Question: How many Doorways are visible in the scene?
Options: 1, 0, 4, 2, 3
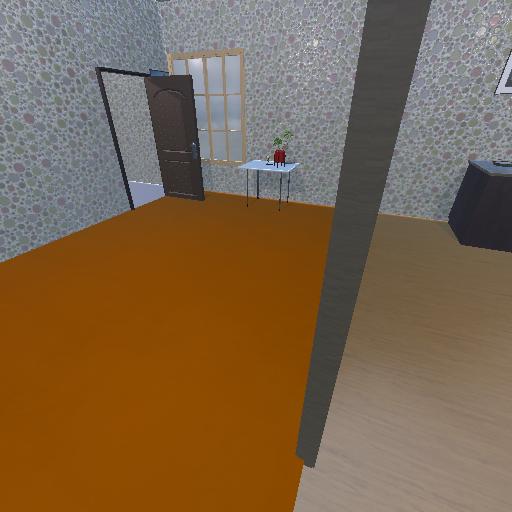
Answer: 1